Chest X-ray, AP view. Patient: 48 years old, sex M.
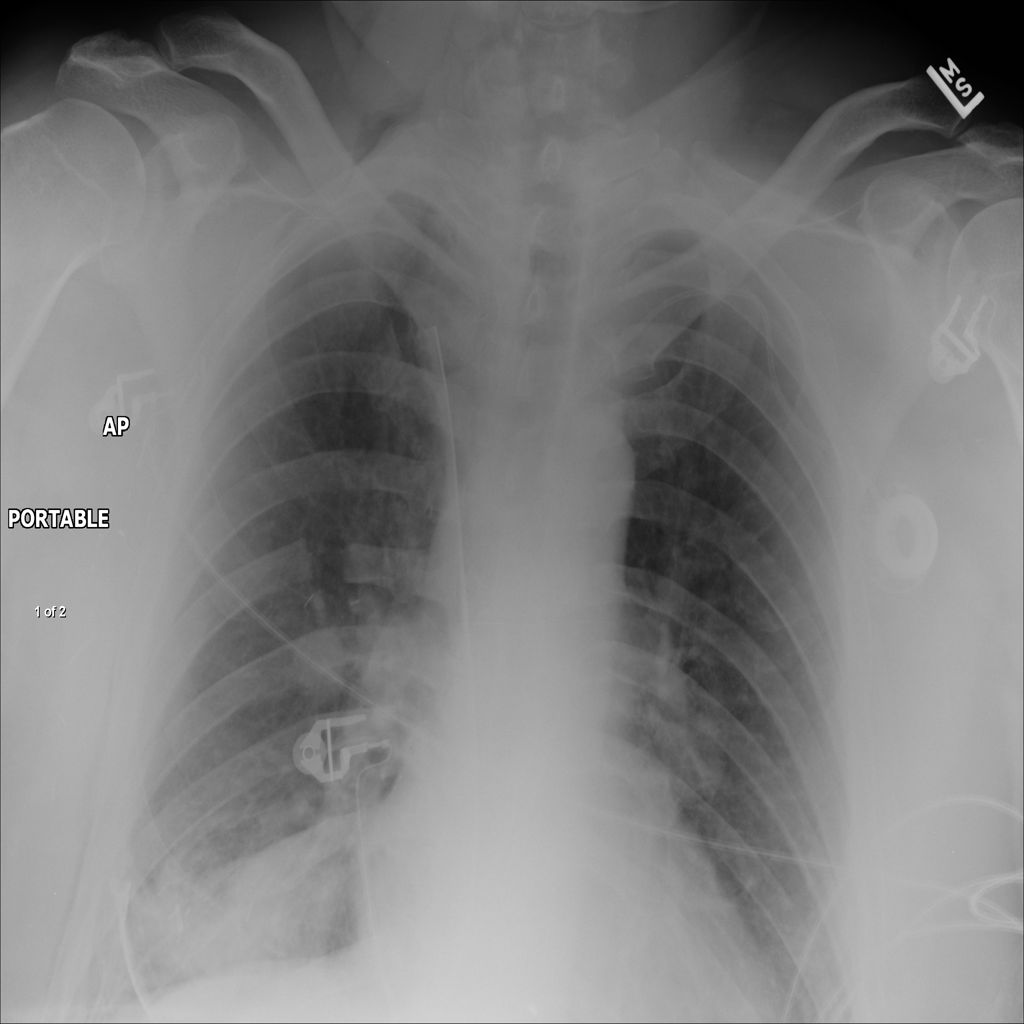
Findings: Emphysema, Nodule